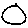
Label: moon